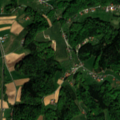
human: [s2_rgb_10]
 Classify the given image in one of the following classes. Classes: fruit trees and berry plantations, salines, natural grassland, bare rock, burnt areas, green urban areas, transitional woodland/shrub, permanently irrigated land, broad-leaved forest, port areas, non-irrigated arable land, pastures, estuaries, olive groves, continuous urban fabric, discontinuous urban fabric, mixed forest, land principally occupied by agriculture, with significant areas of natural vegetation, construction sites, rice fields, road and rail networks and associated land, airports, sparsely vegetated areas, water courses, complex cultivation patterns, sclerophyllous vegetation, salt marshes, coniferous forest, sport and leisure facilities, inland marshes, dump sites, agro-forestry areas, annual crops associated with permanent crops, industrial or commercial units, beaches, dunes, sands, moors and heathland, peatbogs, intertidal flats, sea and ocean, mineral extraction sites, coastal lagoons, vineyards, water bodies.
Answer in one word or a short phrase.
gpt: pastures, complex cultivation patterns, land principally occupied by agriculture, with significant areas of natural vegetation, broad-leaved forest